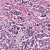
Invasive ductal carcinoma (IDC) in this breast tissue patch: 1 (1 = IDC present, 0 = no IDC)